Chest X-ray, PA view. Patient: 59 years old, sex M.
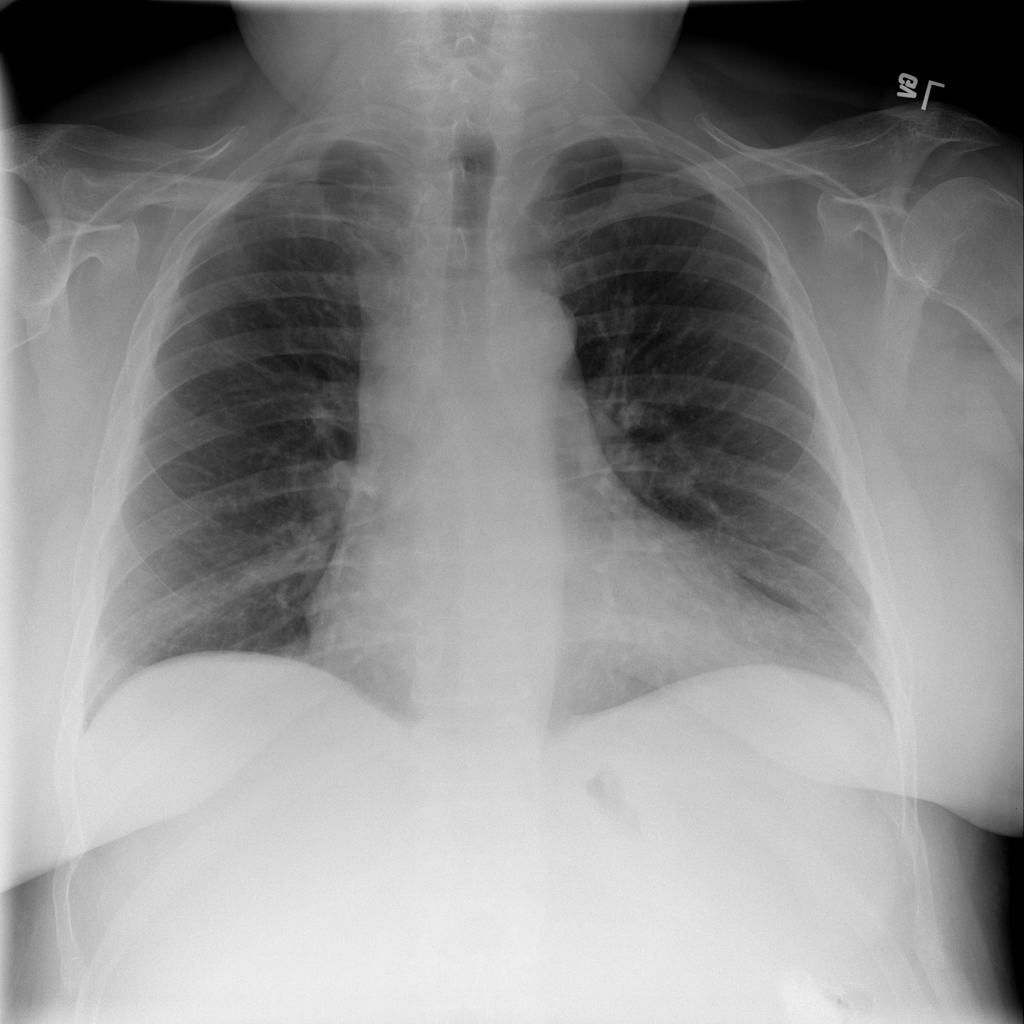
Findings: No Finding